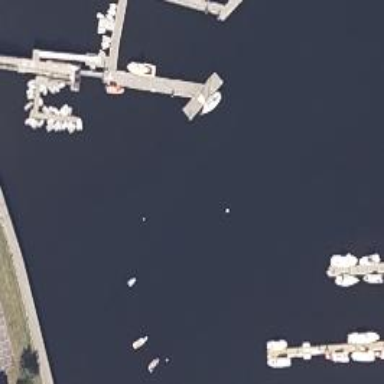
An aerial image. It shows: Man-made pier.